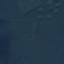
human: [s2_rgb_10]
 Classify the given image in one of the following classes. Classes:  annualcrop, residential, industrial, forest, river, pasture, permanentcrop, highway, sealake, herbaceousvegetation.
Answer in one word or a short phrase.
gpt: Forest